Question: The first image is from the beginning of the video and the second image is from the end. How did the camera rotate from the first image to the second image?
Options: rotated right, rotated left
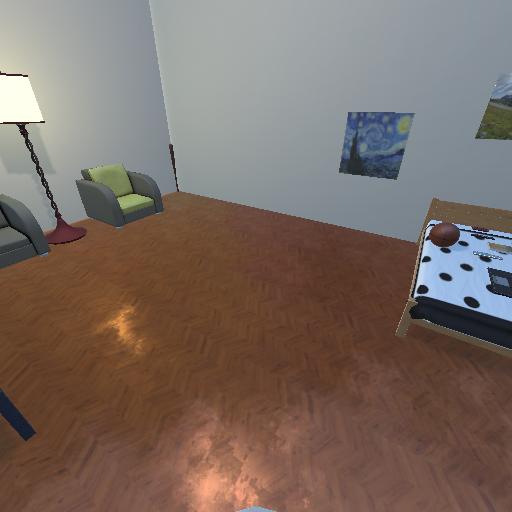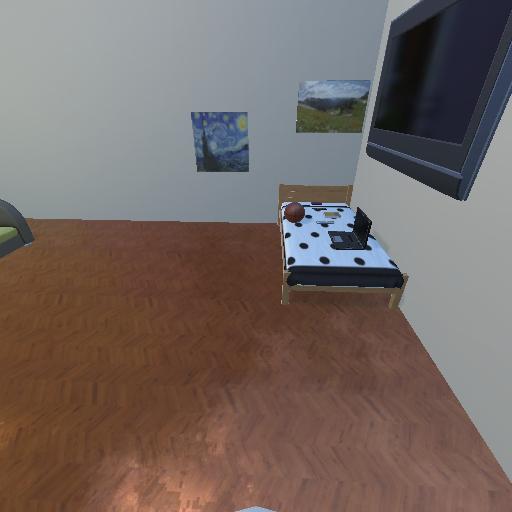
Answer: rotated right